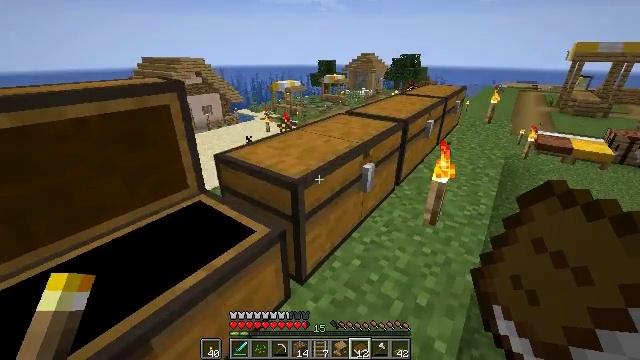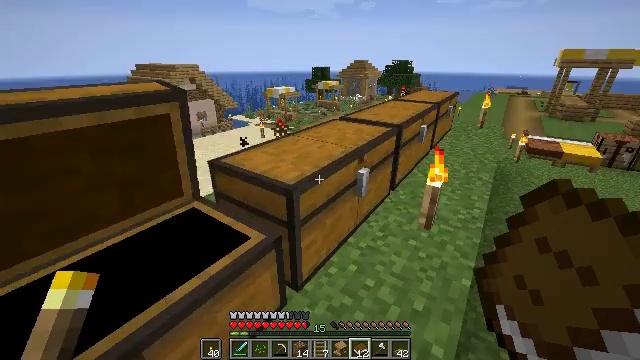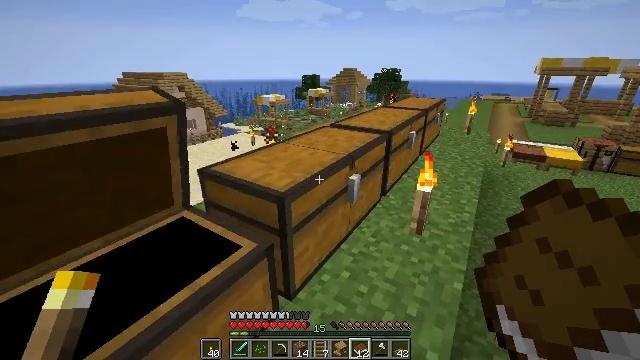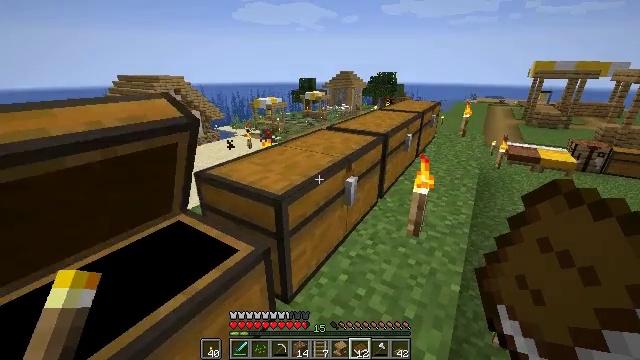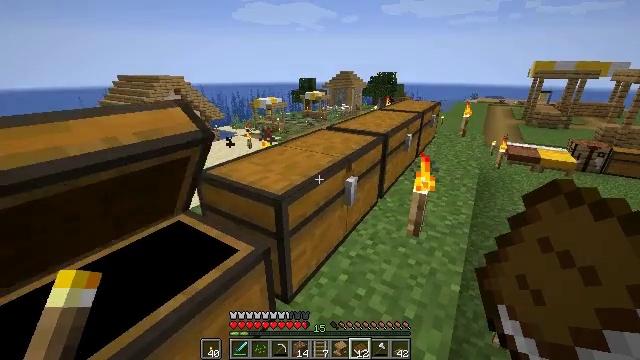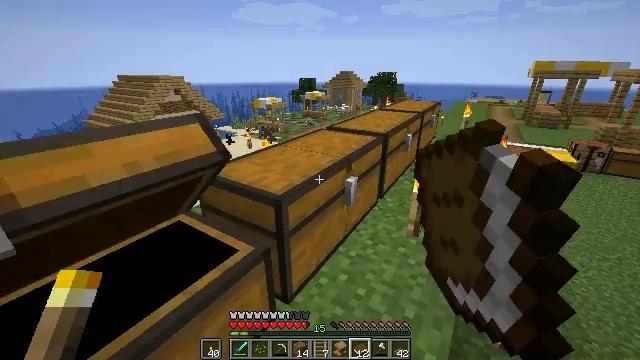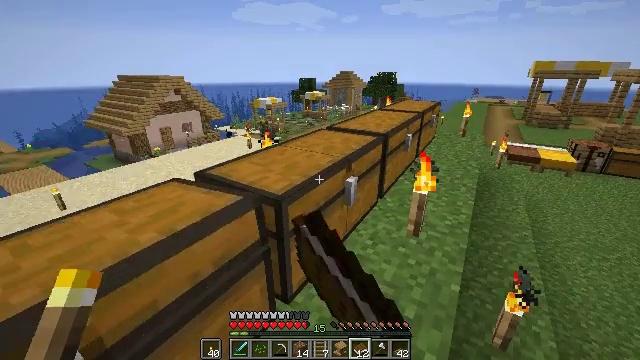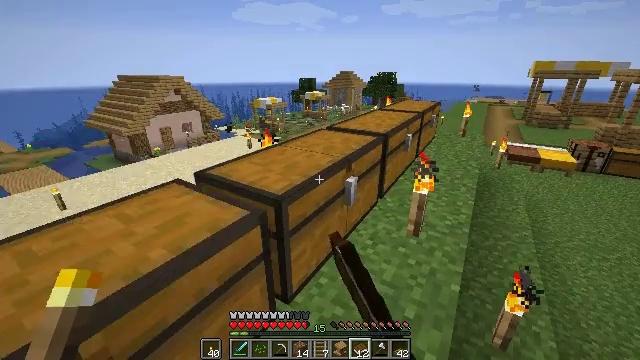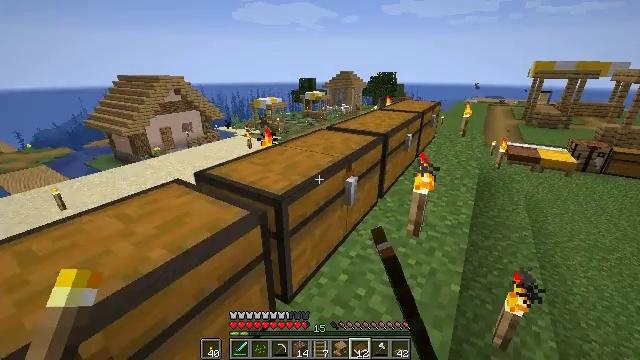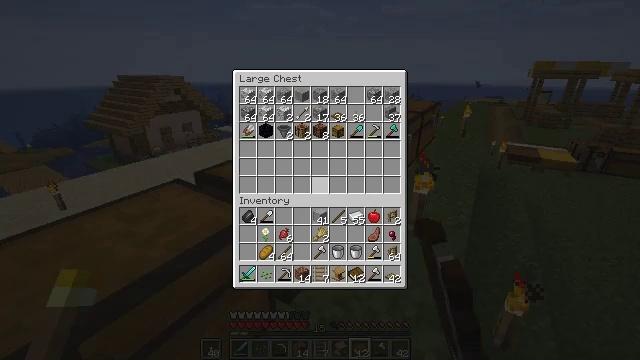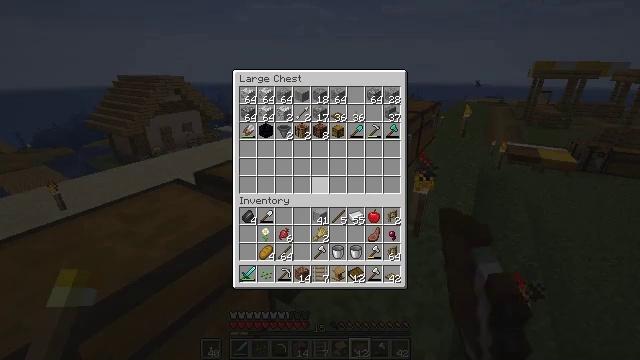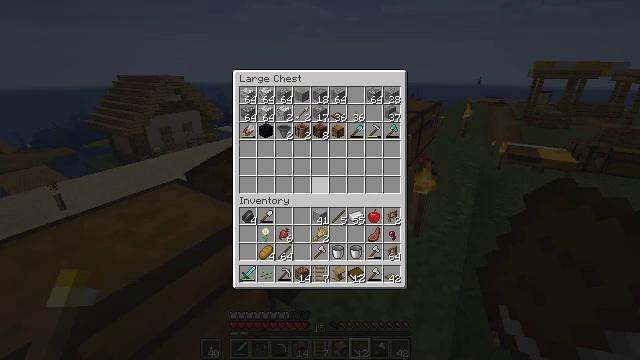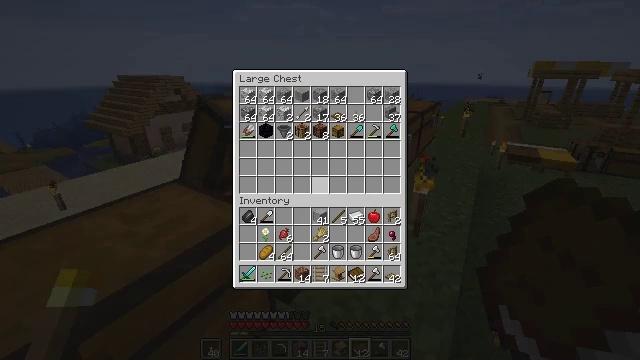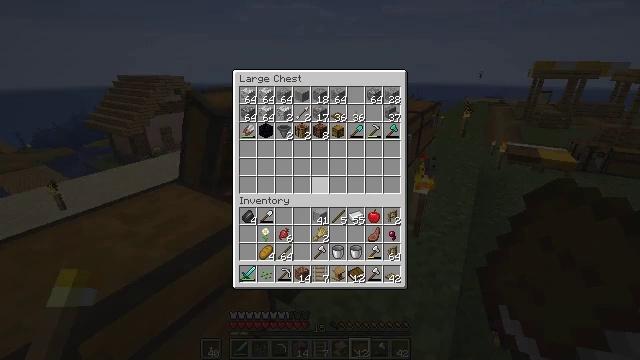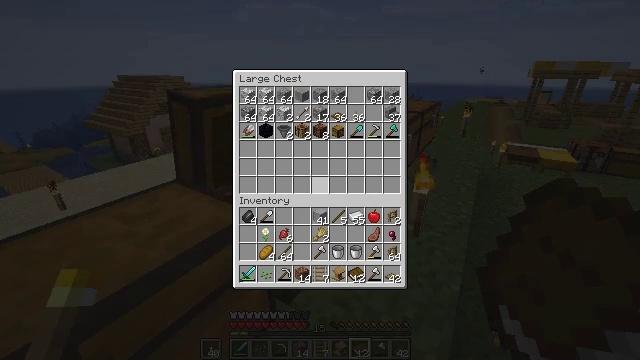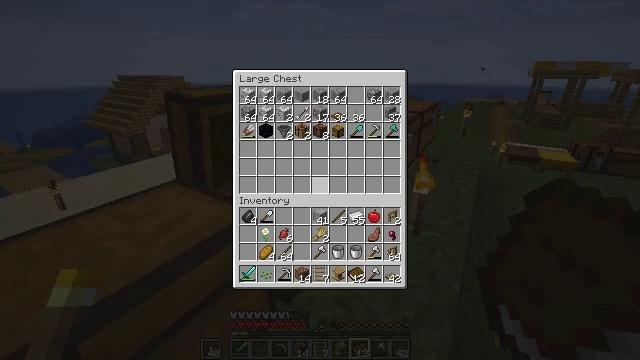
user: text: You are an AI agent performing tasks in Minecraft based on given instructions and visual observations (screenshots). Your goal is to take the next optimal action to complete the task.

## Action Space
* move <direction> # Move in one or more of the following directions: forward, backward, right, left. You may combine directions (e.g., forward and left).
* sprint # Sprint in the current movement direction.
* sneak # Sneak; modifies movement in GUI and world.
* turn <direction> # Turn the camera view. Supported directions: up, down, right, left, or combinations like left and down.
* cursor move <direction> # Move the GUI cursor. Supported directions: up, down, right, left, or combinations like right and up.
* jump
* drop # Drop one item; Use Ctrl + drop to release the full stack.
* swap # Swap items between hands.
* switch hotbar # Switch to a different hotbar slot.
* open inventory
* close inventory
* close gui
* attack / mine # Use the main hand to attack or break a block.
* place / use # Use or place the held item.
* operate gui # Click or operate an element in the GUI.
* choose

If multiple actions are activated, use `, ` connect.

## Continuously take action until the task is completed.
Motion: motion action
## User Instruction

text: Assemble a minecart with iron ingots at the crafting table.
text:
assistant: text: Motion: turn right and up
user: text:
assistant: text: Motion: turn right and up
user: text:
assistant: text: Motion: no_op
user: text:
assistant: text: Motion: use / place
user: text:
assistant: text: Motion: use / place
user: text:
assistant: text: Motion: use / place
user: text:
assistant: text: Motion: use / place
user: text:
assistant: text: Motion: no_op
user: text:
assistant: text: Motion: open gui
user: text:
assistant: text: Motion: no_op
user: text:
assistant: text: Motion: no_op
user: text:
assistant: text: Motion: no_op
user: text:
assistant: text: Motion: no_op
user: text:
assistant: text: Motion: no_op
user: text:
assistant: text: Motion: no_op
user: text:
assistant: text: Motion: no_op
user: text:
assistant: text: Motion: no_op
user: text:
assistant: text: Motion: no_op
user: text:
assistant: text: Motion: no_op
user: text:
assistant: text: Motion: no_op
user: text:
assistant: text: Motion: no_op
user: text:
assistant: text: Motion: no_op
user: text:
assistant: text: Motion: no_op
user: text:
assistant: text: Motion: no_op
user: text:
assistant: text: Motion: no_op
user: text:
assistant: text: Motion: no_op
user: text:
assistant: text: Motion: no_op
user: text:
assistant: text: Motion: no_op
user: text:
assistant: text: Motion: no_op
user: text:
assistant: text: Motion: no_op